Field crop: tomato
Growth stage: 1
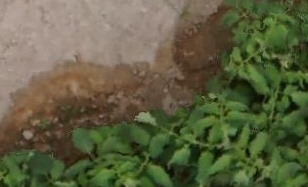
Species: tomato